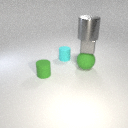
large green rubber sphere below small gray metal cube